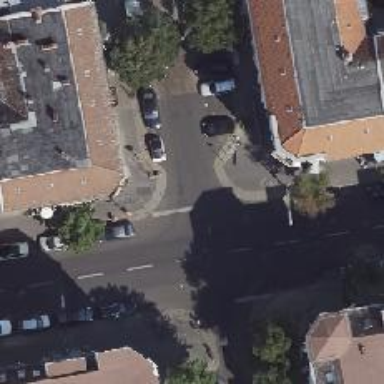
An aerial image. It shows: Unmarked road crossing with kerb extensions on both sides.